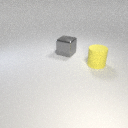
large gray metal cube to the left of large yellow rubber cylinder